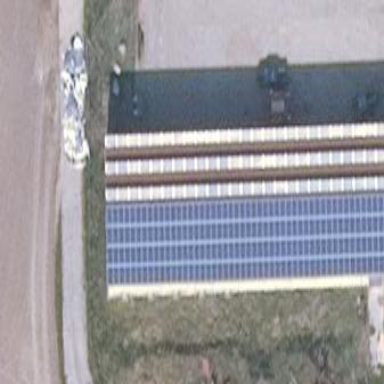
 generating electricity through photovoltaic methods."